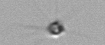
Label: Calciopappus